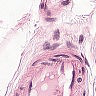
Metastatic tissue present: no